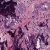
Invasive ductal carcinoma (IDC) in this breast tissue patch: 1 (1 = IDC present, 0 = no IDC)